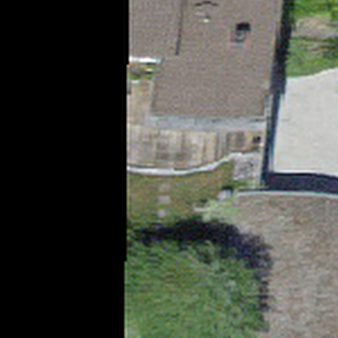
Label: other